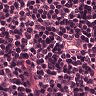
Metastatic tissue present: no